Aerial crown-view tile of a tropical tree (Barro Colorado Island, Panama), acquired 20250317:
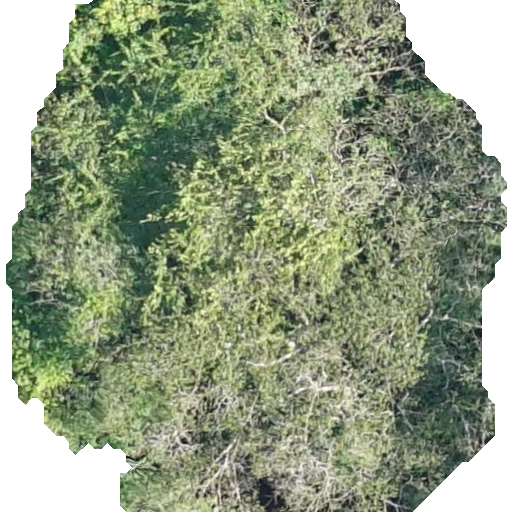
Species: Hura crepitans
GBIF accepted scientific name: Hura crepitans
Crown area: 341.485 m²